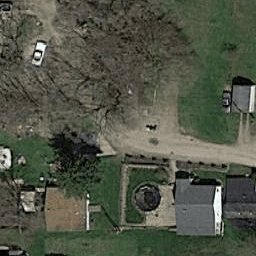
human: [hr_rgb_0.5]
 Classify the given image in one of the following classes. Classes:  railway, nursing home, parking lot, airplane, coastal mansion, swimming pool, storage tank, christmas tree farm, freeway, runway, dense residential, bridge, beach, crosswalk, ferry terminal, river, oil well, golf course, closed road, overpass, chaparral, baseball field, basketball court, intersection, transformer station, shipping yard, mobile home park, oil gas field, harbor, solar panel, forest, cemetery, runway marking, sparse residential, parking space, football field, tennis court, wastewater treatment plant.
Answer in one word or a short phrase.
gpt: sparse residential